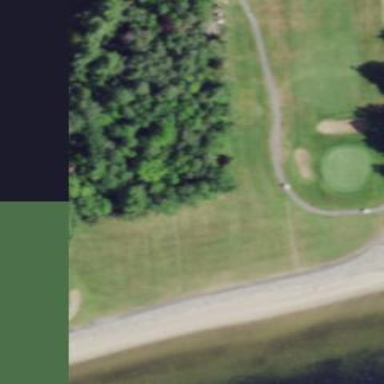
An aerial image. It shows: Golf bunker filled with natural sand.